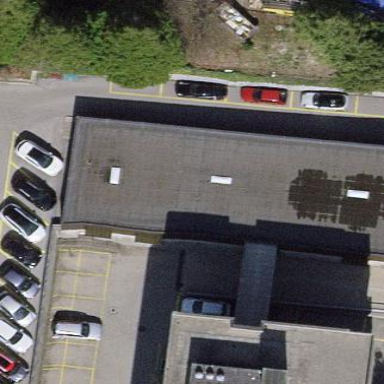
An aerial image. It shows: Hospital building.